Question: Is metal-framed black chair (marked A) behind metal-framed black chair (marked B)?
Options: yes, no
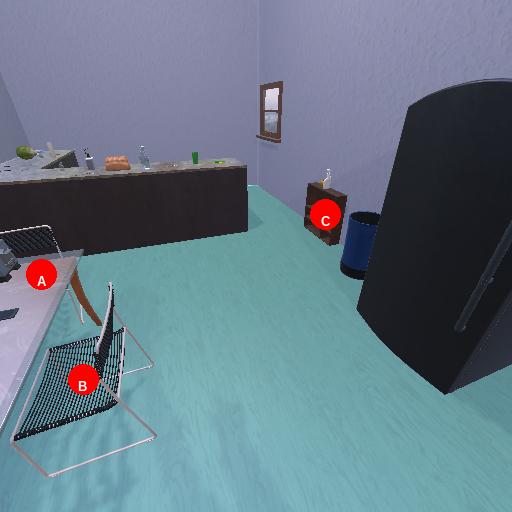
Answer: yes